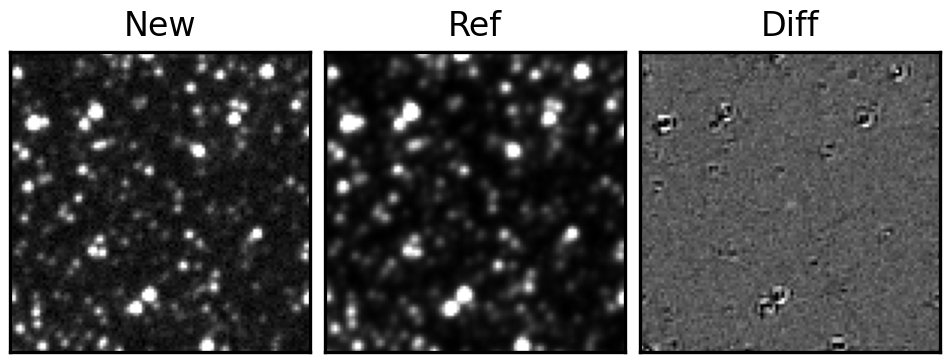
Label: real